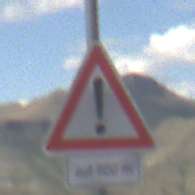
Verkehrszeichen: Gefahrenstelle
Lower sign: LaengeEinerStrecke5
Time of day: Midday
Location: Outdoor (Nature)
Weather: PartlyCloudy
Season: NotSpecified
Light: Natural